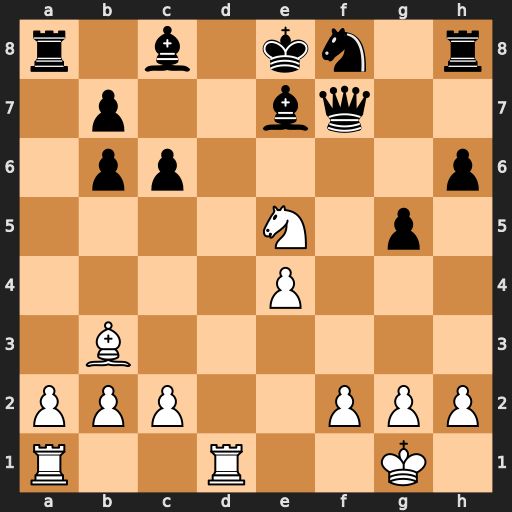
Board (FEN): r1b1kn1r/1p2bq2/1pp4p/4N1p1/4P3/1B6/PPP2PPP/R2R2K1
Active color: w
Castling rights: kq
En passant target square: -
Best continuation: Bxf7#